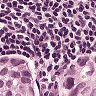
Metastatic tissue present: no